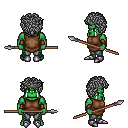
a pixel art fantasy rpg character, male body template, orc, green skin, brown tunic, teal pants, gray curly afro hairstyle, iron tiara, leather bracers, metal boots, spear, four views (front, back, left, right), 2x2 character sprite sheet, small pixel art, hard edges, no anti-aliasing